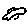
Label: fish